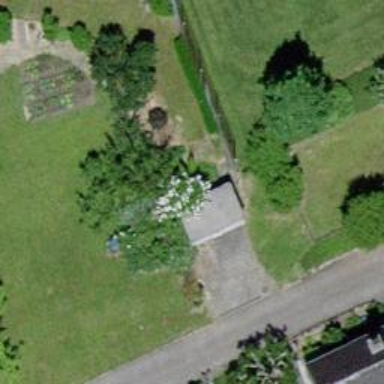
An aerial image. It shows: Fence is in the image.